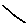
Label: line